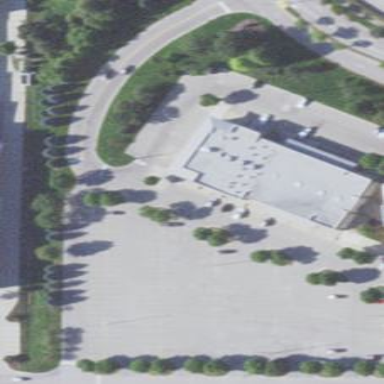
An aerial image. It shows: Retail building.